Question: I'm attempting to get transactions on an account previously added (more than a few days ago).
The account was added to a test account on our sandbox but the account is real.
I use to initiate the search, with the parameters shown in the image below (screenshot from PhpStorm, while debugging).
The result can also be seen on the screenshot.
Please note that I've also attempted fetching transactions for another account on a different financial institution (that was added to the customer account on Yodlee again several weeks ago). It also returns no results.
When both accounts were added, they were added using with a parameter to refresh right after adding (=true).
What can be the reason for this 'no transactions' reply? (although we know that there were transactions on those accounts).
Thanks

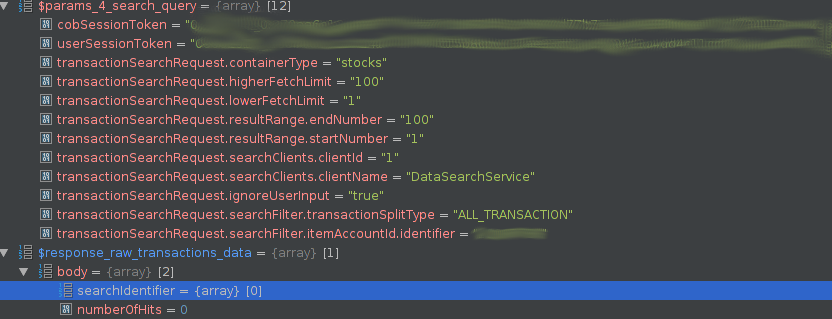
Answer: As per the screenshot it seems like you are filtering the transactions based on the containerType= 'stocks', this will return transactions for all the investment accounts for that user.
Also, you are passing the itemAccountId.identifier which is for a specific account.
It would be great if you check followings:
1. The actual account aggregated is an investment account?
2. The itemAccountId is correct for that account?
Else, you can just remove the itemAccountId.identifier param as it is non-mandatory field and try. You should get some transactions in response.